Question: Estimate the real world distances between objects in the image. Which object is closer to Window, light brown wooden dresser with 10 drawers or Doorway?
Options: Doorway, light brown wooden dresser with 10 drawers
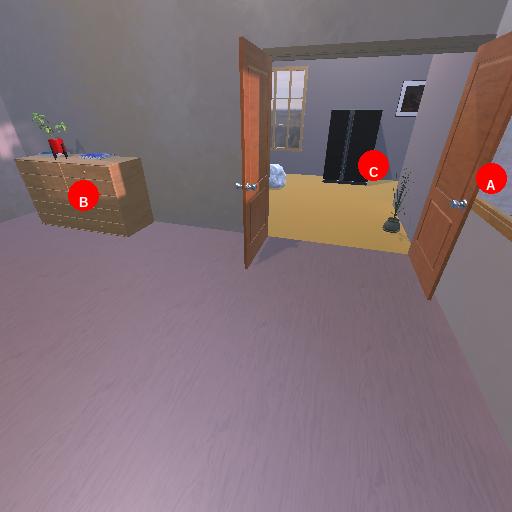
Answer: Doorway